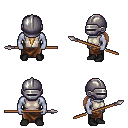
a pixel art fantasy rpg character, male body template, dark elf, purple skin, white sleeveless shirt, robe skirt, light blonde ponytail hairstyle, metal helm, black shoes, spear, four views (front, back, left, right), 2x2 character sprite sheet, small pixel art, hard edges, no anti-aliasing